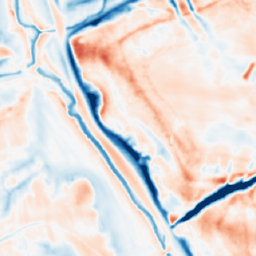
Category: multiscale
Decomposition family: dog_multiscale
Decomposition parameters: sigma_ratio: 2
n_scales: 3
base_sigma: 1
Upsampling method: area
Upsampling parameters: scale: 2
Upsampling scale: 2